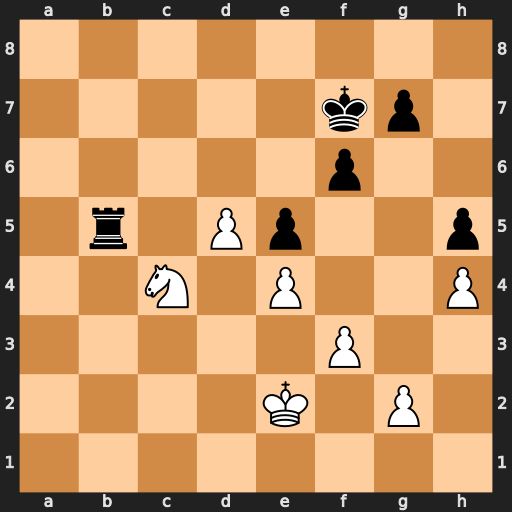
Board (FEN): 8/5kp1/5p2/1r1Pp2p/2N1P2P/5P2/4K1P1/8
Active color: w
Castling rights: -
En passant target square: -
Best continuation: Nd6+ Ke7 Nxb5